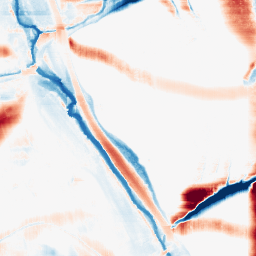
Category: morphological
Decomposition family: morphological_rect
Decomposition parameters: operation: average
width: 50
height: 20
Upsampling method: quartic
Upsampling parameters: scale: 8
Upsampling scale: 8